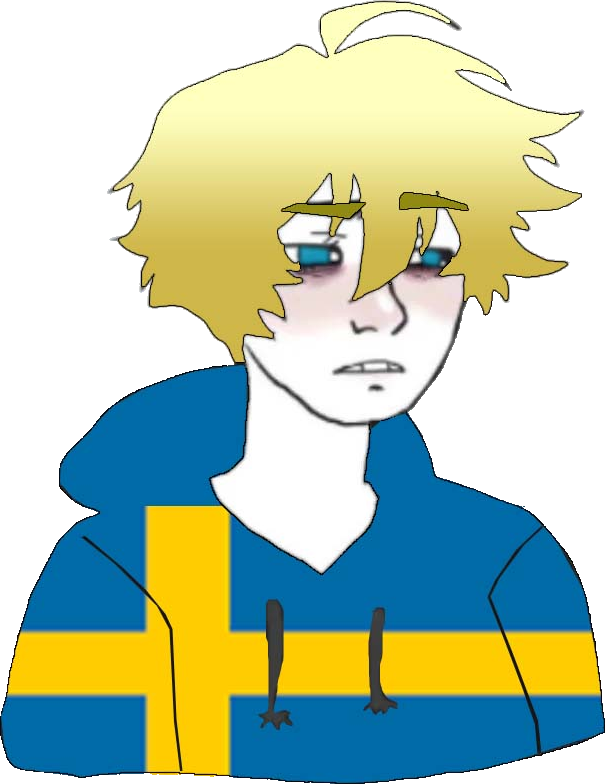
Label: 5_Twinkjak